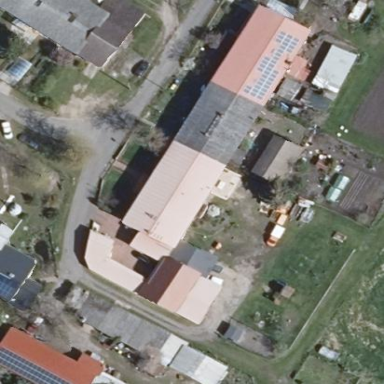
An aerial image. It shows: House with gabled roof oriented along the building.